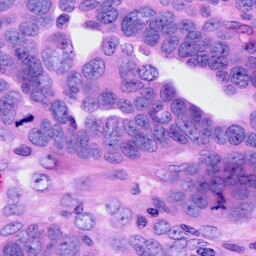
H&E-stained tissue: Ovarian